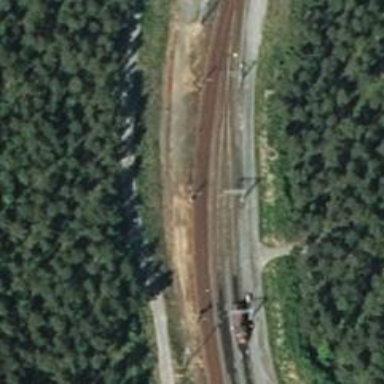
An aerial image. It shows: Railway signal.